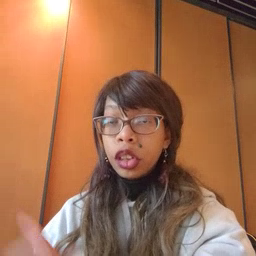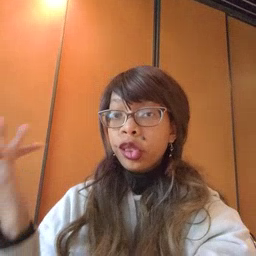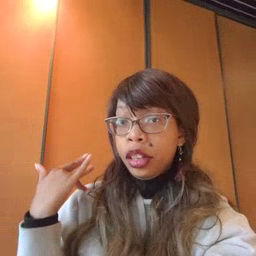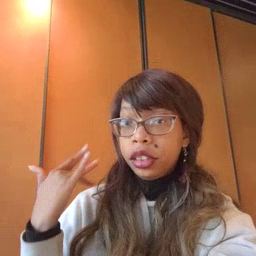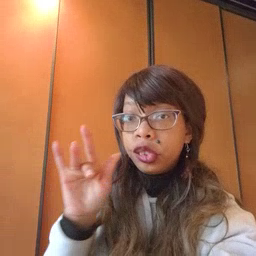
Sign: touch